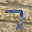
Label: 7